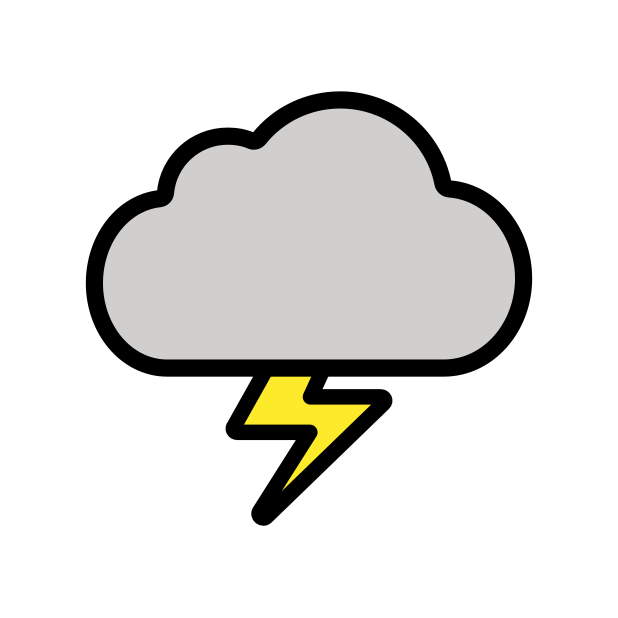
cloud with lightning